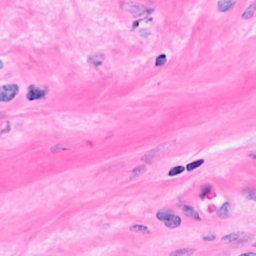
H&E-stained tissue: Breast